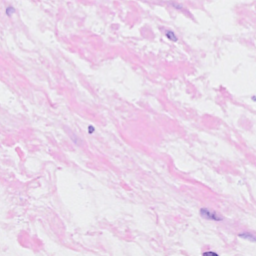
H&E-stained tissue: Breast